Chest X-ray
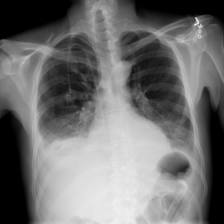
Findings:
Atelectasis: positive
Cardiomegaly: negative
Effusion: positive
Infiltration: negative
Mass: negative
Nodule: negative
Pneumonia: negative
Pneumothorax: negative
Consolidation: negative
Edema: negative
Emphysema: negative
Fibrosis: negative
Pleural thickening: negative
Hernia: negative